Question: This is driving me crazy. I have admob libraries included in my iOS app. I also have the Millennial Media SDK files included.

Yet when I run I am getting these errors:
'''
flags update: 0X000002
2013-10-15 16:58:52.621 LCApp[21403:a0b] <Google> Cannot find an ad network adapter with the name(s): (
GADMAdapterIAd
). Remember to link all required ad network adapters and SDKs, and set -ObjC in the 'Other Linker Flags' setting of your build target.
2013-10-15 16:58:52.621 LCApp[21403:a0b] <Google> Cannot find an ad network adapter with the name(s): (
GADMAdapterMillennial
). Remember to link all required ad network adapters and SDKs, and set -ObjC in the 'Other Linker Flags' setting of your build target.'
'''
I do have '-ObjC' and '-all_load' set in the 'Other Linker Flags'
Things are set up correctly in AdMob... how do I get it to find these other adapters???
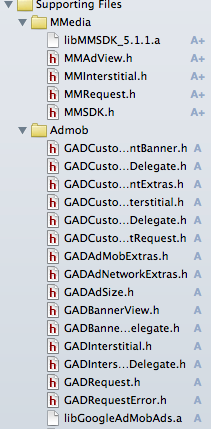
Answer: Nevermind. Being somewhat new to ios development I didn't fully understand that not only did I need the sdk's but also the adapters that are separate downloads (why????)
In case anyone else is so stupid, the adapters are <URL>